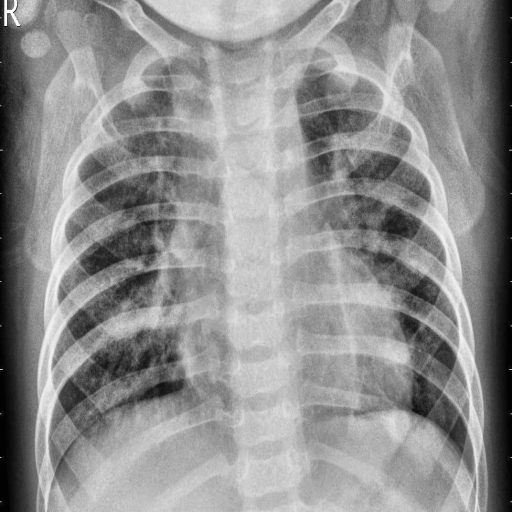
Finding: PNEUMONIA